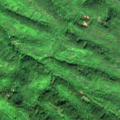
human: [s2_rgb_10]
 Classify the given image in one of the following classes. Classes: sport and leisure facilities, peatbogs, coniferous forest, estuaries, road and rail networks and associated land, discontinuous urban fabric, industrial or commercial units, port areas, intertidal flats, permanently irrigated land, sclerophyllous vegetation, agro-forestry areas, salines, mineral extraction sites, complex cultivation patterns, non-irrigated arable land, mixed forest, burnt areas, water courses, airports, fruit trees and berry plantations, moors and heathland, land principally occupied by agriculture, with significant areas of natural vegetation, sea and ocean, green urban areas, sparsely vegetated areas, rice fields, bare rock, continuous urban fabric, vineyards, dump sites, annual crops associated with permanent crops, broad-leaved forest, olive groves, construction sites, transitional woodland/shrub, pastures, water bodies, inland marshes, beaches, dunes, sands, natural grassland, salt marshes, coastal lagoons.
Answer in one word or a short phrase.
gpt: broad-leaved forest